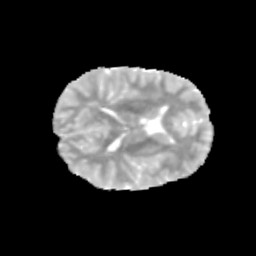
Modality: MD
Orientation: axial
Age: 9
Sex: male
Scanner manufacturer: siemens
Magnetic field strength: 3 T
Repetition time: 3.8 s
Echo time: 0.07 s